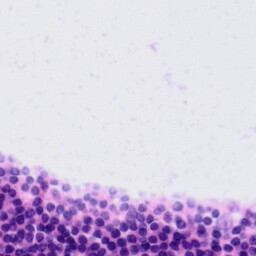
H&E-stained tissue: Tonsil